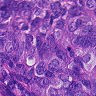
Metastatic tissue present: yes